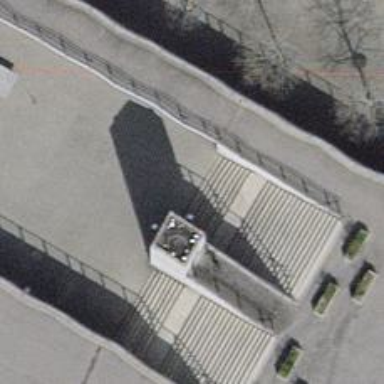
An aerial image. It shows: Road with steps.